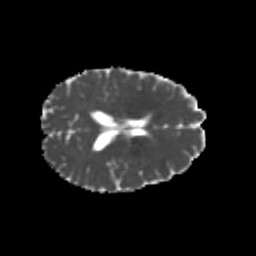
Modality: MD
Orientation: axial
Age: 25
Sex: female
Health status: healthy
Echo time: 0.074 s